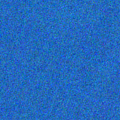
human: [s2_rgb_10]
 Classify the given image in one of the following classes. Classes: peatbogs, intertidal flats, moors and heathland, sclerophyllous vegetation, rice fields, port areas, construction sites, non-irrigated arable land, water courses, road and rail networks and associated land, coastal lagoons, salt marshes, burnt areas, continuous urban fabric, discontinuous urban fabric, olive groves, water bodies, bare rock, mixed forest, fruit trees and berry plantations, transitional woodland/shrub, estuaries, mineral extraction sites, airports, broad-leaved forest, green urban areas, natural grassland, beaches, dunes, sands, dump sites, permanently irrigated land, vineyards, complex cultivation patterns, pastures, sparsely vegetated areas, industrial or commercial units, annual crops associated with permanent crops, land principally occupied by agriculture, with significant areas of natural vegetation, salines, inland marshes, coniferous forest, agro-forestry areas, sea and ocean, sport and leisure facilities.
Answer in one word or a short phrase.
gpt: sea and ocean